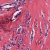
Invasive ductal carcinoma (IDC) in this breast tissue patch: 1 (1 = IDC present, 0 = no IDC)